Question: I'm trying to get a JSON String from a URL but I keep getting a "NetworkOnMainThreadException". I thought I moved my network code to another thread but obviously not.
Here is the error:
JSONParser
'''
package com.example.jsonparsing;
import java.io.BufferedReader;
import java.io.IOException;
import java.io.InputStream;
import java.io.InputStreamReader;
import java.io.UnsupportedEncodingException;
import org.apache.http.HttpEntity;
import org.apache.http.HttpResponse;
import org.apache.http.client.ClientProtocolException;
import org.apache.http.client.methods.HttpPost;
import org.apache.http.impl.client.DefaultHttpClient;
import org.apache.http.params.BasicHttpParams;
import org.json.JSONException;
import org.json.JSONObject;
import android.util.Log;
public class JSONParser {
static InputStream is = null;
static JSONObject jObj = null;
static String json = "";
// constructor
public JSONParser() {
}
public String getJSONFromUrl(String url) {
DefaultHttpClient httpclient = new DefaultHttpClient(new BasicHttpParams());
HttpPost httppost = new HttpPost("http://api.androidhive.info/contacts/");
// Depends on your web service
httppost.setHeader("Content-type", "application/json");
InputStream inputStream = null;
String result = null;
HttpResponse response = null;
try {
response = httpclient.execute(httppost);
} catch (ClientProtocolException e) {
// TODO Auto-generated catch block
e.printStackTrace();
} catch (IOException e) {
// TODO Auto-generated catch block
e.printStackTrace();
}
HttpEntity entity = response.getEntity();
try {
inputStream = entity.getContent();
} catch (IllegalStateException e) {
// TODO Auto-generated catch block
e.printStackTrace();
} catch (IOException e) {
// TODO Auto-generated catch block
e.printStackTrace();
}
// json is UTF-8 by default i beleive
BufferedReader reader = null;
try {
reader = new BufferedReader(new InputStreamReader(inputStream, "UTF-8"), 8);
} catch (UnsupportedEncodingException e) {
// TODO Auto-generated catch block
e.printStackTrace();
}
StringBuilder sb = new StringBuilder();
String line = null;
try {
while ((line = reader.readLine()) != null)
{
sb.append(line + "
");
}
} catch (IOException e) {
// TODO Auto-generated catch block
e.printStackTrace();
}
return result = sb.toString();
}
}
'''
Main Activity
'''
package com.example.jsonparsing;
import java.util.ArrayList;
import java.util.HashMap;
import java.util.Map;
import org.json.JSONArray;
import org.json.JSONException;
import org.json.JSONObject;
import android.os.Bundle;
import android.app.Activity;
import android.content.Intent;
import android.util.Log;
import android.view.Menu;
import android.view.View;
import android.widget.AdapterView;
import android.widget.ListAdapter;
import android.widget.ListView;
import android.widget.SimpleAdapter;
import android.widget.TextView;
public class MainActivity extends Activity{
// url to make request
private static String url = "http://api.androidhive.info/contacts/";
// contacts JSONArray
JSONArray contacts = null;
@Override
public void onCreate(Bundle savedInstanceState) {
super.onCreate(savedInstanceState);
setContentView(R.layout.activity_main);
// Hashmap for ListView
ArrayList<HashMap<String, String>> contactList = new ArrayList<HashMap<String, String>>();
RetrieveJSONString retrieveJSON = new RetrieveJSONString();
retrieveJSON.run();
String whatever = retrieveJSON.getJSONString();
}
}
class RetrieveJSONString implements Runnable{
JSONParser jParser;
String jsonString;
public void run() {
// Creating JSON Parser instance
JSONParser jParser = new JSONParser();
// getting JSON string from URL
String jsonString = jParser.getJSONFromUrl("http://api.androidhive.info/contacts/");
}
public String getJSONString(){
return jsonString;
}
}
'''
Manifest
'''
<manifest xmlns:android="http://schemas.android.com/apk/res/android"
package="com.example.jsonparsing"
android:versionCode="1"
android:versionName="1.0" >
<uses-sdk
android:minSdkVersion="16"
android:targetSdkVersion="15" />
<uses-permission android:name="android.permission.INTERNET"/>
<application
android:icon="@drawable/ic_launcher"
android:label="@string/app_name"
android:theme="@style/AppTheme" >
<activity
android:name=".MainActivity"
android:label="@string/title_activity_main" >
<intent-filter>
<action android:name="android.intent.action.MAIN" />
<category android:name="android.intent.category.LAUNCHER" />
</intent-filter>
</activity>
</application>
</manifest>
'''
If anybody can shed some light on the problem I would appreciate it!
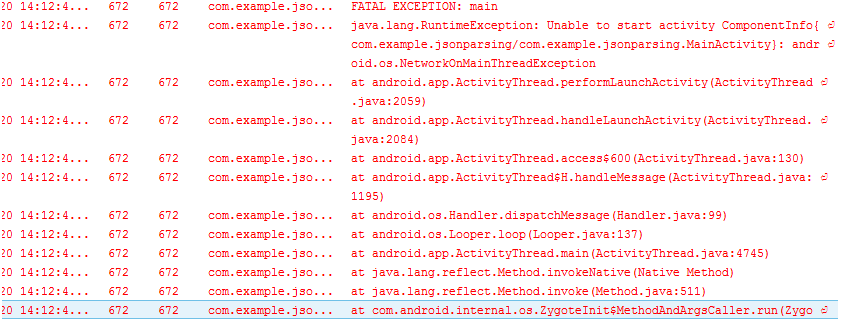
Answer: You are getting that error because you are trying to do HTTP calls on the UI-thread, and you should never do that :) Use an AsyncTask instead. Here is a simple example:
'''
GetJsonAsync getJson = new GetJsonAsync();
getJson.execute();
private class GetJsonAsync extends AsyncTask <String, Void, String> {
@Override
protected void onPreExecute() {
// Do stuff before the operation
}
@Override
protected String doInBackground(String... params){
getJSONFromUrl();
return null;
}
@Override
protected void onPostExecute(String result) {
// Do stuff after the operation
}
}
'''